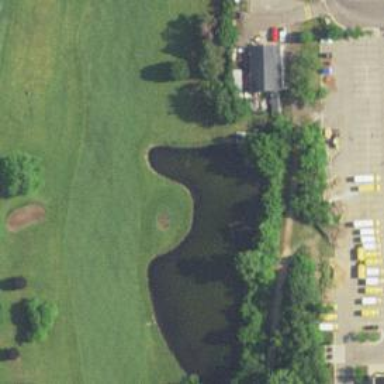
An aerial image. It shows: Water hazard on golf course. The hazard is natural water feature.